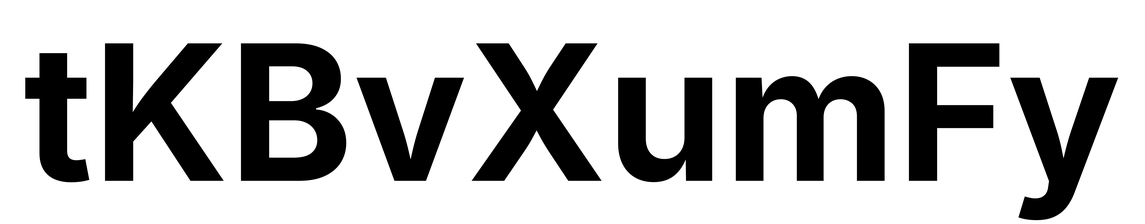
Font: Inter_Bold